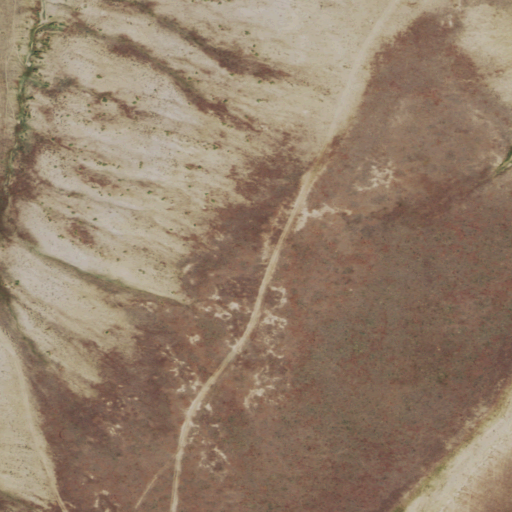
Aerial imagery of ridge(s) in Wyoming named Shanty Ridge containing shrub and grassland